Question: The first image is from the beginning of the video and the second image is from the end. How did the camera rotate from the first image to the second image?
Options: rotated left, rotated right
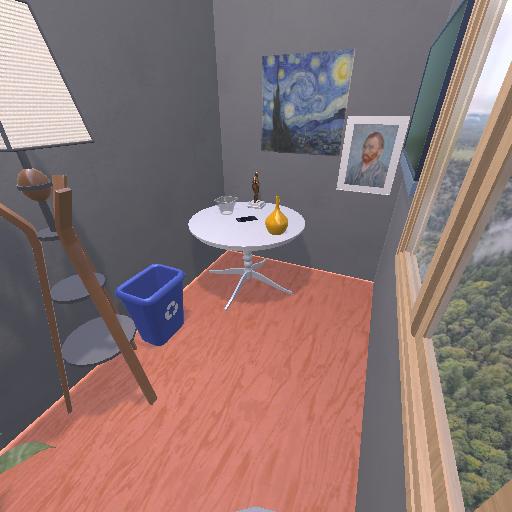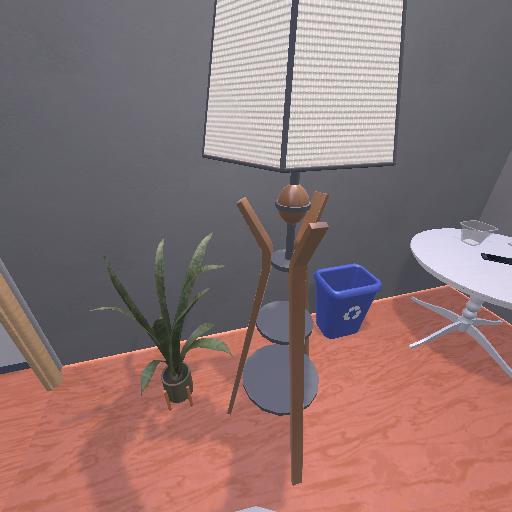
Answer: rotated left